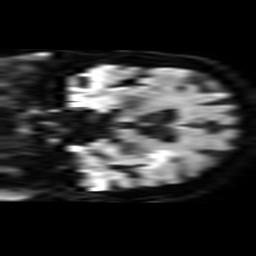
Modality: TRACE
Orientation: coronal
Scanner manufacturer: philips
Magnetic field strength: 3 T
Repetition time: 3.339 s
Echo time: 0.076 s